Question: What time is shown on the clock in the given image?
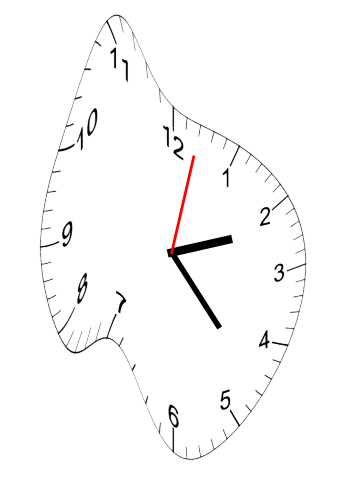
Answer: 02:23:02